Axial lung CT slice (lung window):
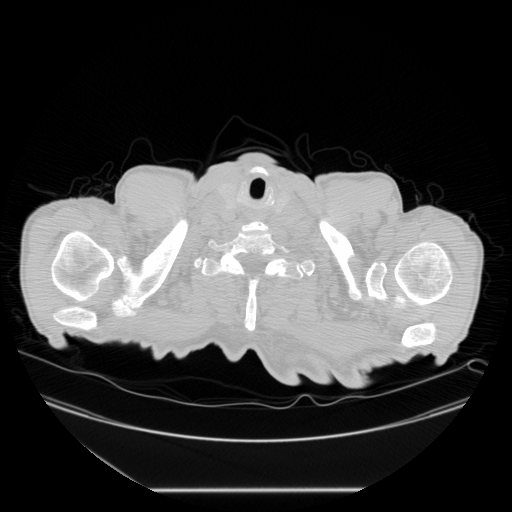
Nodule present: no